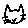
Label: cat